Aerial crown-view tile of a tropical tree (Barro Colorado Island, Panama), acquired 20240918:
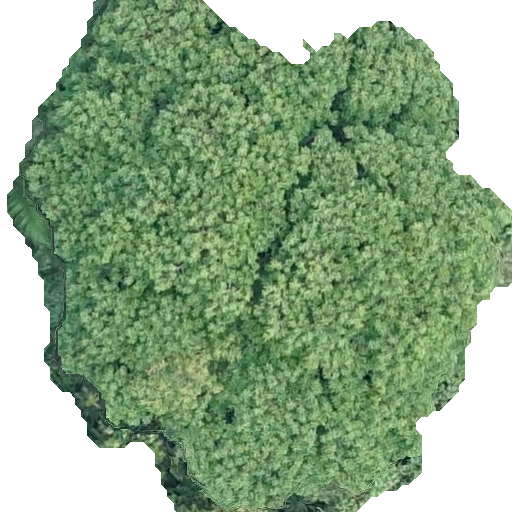
Species: Astronium graveolens
GBIF accepted scientific name: Astronium graveolens
Crown area: 305.716 m²